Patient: sex M, age 52
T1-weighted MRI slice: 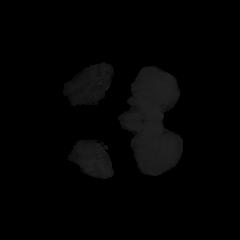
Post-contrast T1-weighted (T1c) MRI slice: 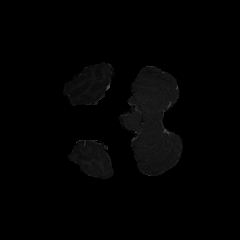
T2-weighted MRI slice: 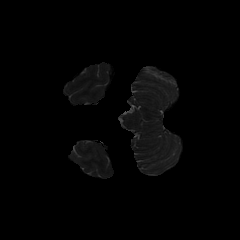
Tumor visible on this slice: no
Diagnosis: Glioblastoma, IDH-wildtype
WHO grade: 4